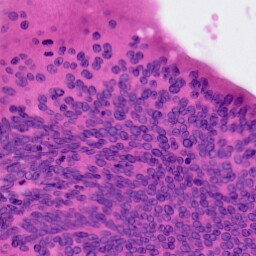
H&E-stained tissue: Colon